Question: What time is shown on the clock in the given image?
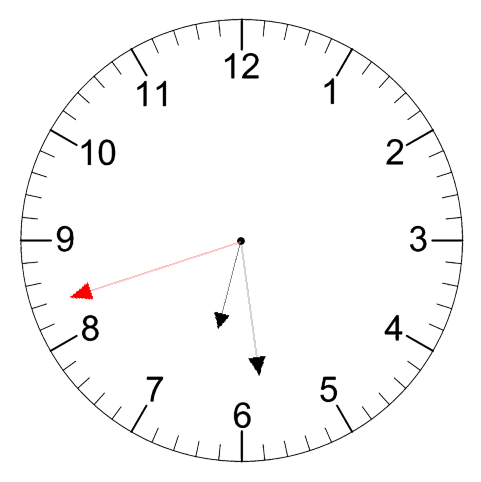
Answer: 06:28:42